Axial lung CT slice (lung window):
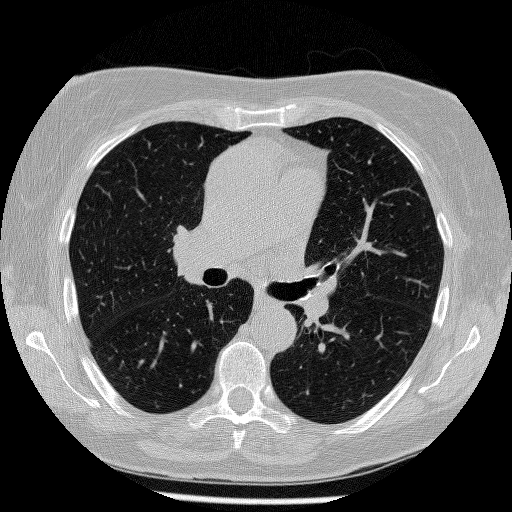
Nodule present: no